Question: So I was trying to export mysql table to csv file via php. This is the code
'''
<?php if (isset($_POST['exp'])) {
header('Content-Type: text/csv; charset=utf-8');
header('Content-Disposition: attachment; filename=data.csv');
$output = fopen('php://output', 'w');
fputcsv($output, array('User ID', 'User Name', 'Password'));
$con = mysqli_connect('localhost', 'root', 'pass', 'xyz');
$rows = mysqli_query($con, 'SELECT * FROM users');
while ($row = mysqli_fetch_assoc($rows)) {
fputcsv($output, $row);
}
fclose($output);
mysqli_close($con);
}
?>
<div>
<form action="#" method="post">
<input type="submit" value="Export" name="exp" />
</form>
</div>
'''
Every thing is fine but the html part also gets dumped in the csv file. here is screen shot of the csv

Why is that happening? Am I doing anything wrong?
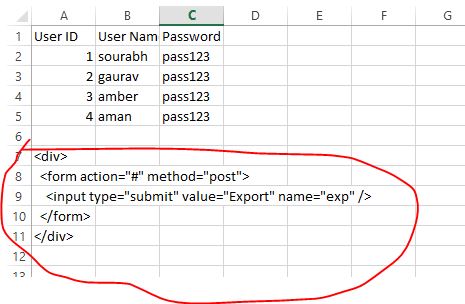
Answer: Your page continues to load beyond the PHP. Add 'exit()' at the end inside the IF statement and it will stop running right there.
'''
<?php if (isset($_POST['exp'])) {
header('Content-Type: text/csv; charset=utf-8');
header('Content-Disposition: attachment; filename=data.csv');
$output = fopen('php://output', 'w');
fputcsv($output, array('User ID', 'User Name', 'Password'));
$con = mysqli_connect('localhost', 'root', 'pass', 'xyz');
$rows = mysqli_query($con, 'SELECT * FROM users');
while ($row = mysqli_fetch_assoc($rows)) {
fputcsv($output, $row);
}
fclose($output);
mysqli_close($con);
exit();
}
?>
<div>
<form action="#" method="post">
<input type="submit" value="Export" name="exp" />
</form>
</div>
'''